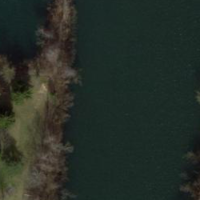
EUNIS habitat code: 15
Species observed at this site:
Turdus pilaris
Sciurus vulgaris